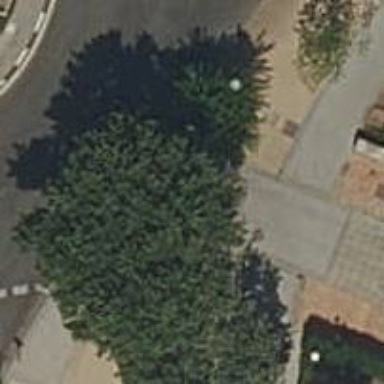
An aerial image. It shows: Pedestrian road paved with paving stones.